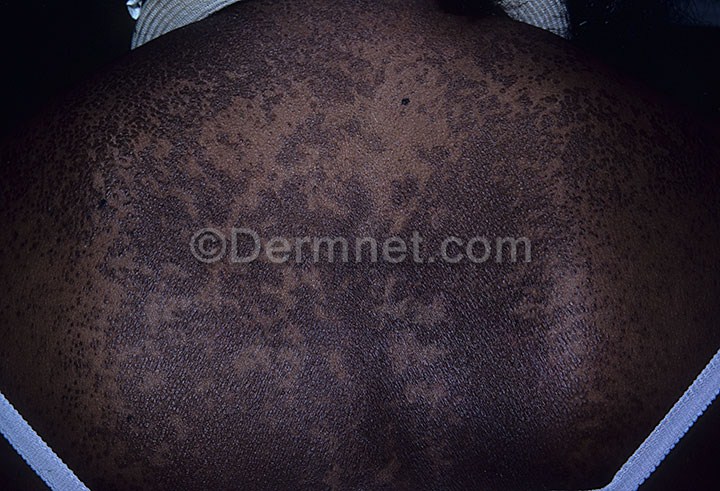
Disease: Tinea Ringworm Candidiasis and other Fungal Infections